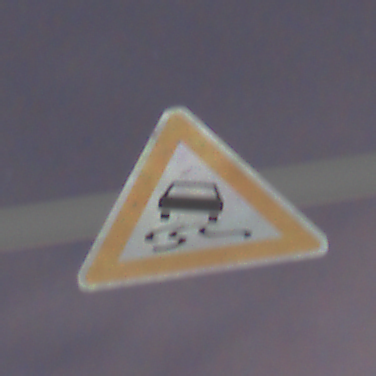
Verkehrszeichen: SchleuderOderRutschgefahr
Umgebung: Outdoor, Suburban
Tageszeit: Night
Wetter: PartlyCloudy
Licht: Artificial
Jahreszeit: NotSpecified
Kontrast: HighContrast